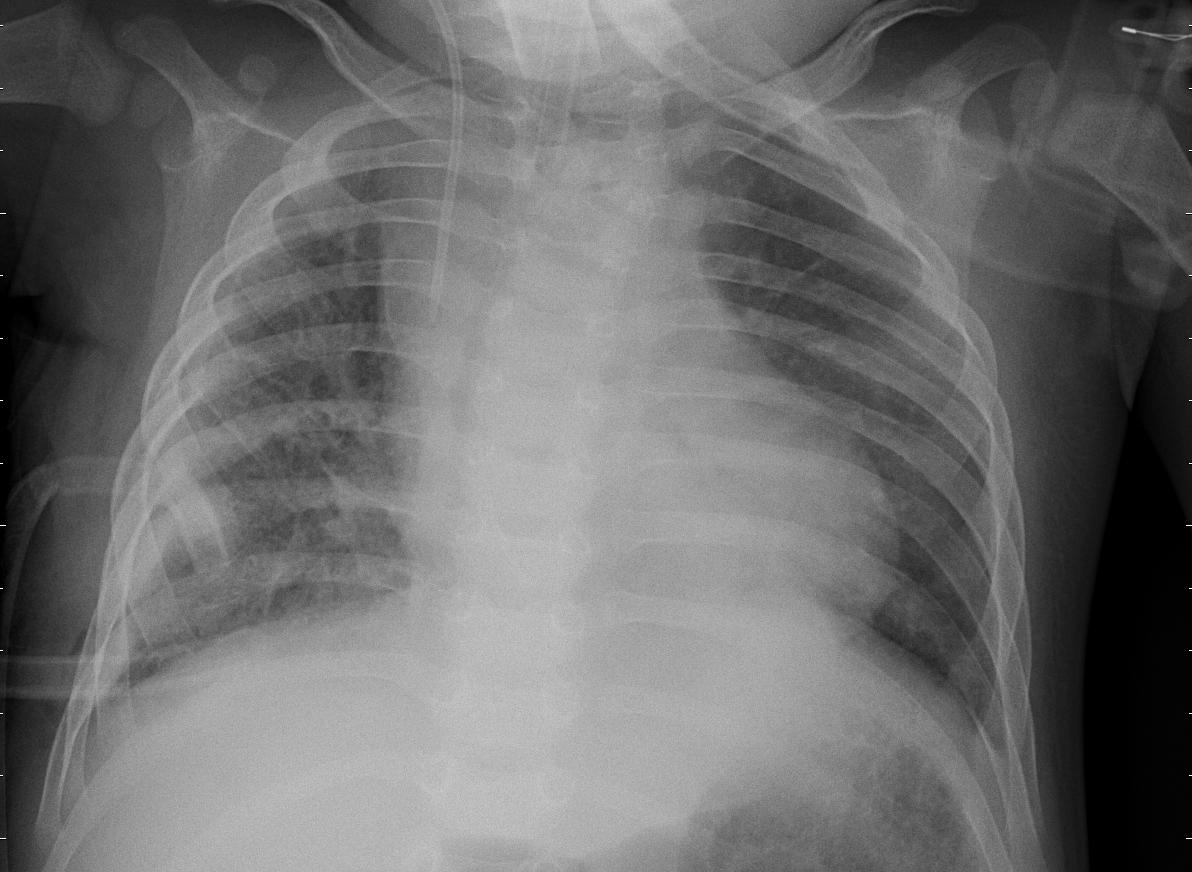
Diagnosis: PNEUMONIA